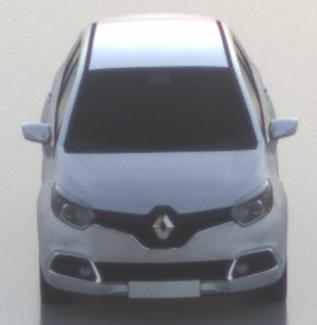
Make: Renault
Model: Captur ENERGY TCe 90
Detailed model: Captur (I)
Model produced from: 2013/06
Model produced until: 2015/05
Doors: 5
Color: white
Road condition: wet road
Daytime: sunrise or sunset
Contrast: low contrast